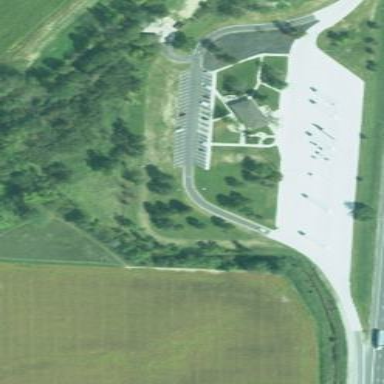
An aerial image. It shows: Rest area along the road.